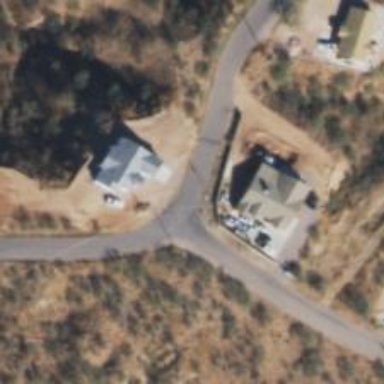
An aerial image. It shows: Residential road.